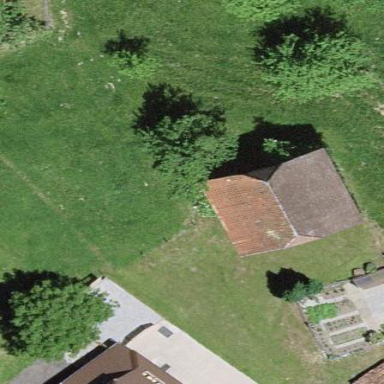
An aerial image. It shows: Rural barn.